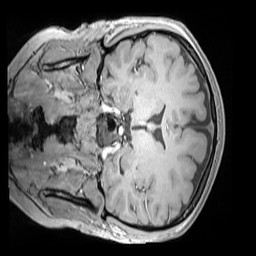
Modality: MP2RAGE
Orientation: coronal
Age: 12
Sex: female
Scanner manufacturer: siemens
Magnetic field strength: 3 T
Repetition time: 4 s
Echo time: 0.00303 s